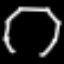
Label: octagon